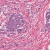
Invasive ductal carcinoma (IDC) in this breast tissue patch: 0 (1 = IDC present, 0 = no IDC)